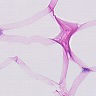
Metastatic tissue present: no